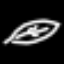
Label: leaf